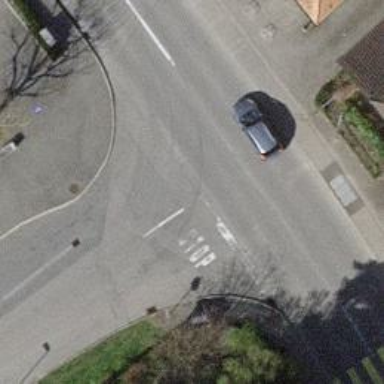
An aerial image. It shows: Unmarked crossing on the road.